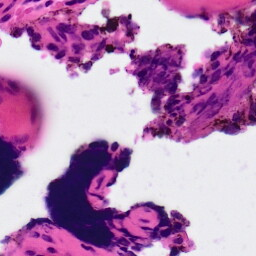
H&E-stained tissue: Ovarian